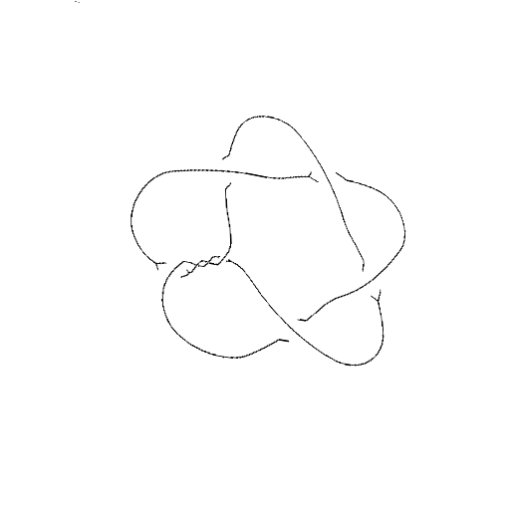
Crossing number: 8